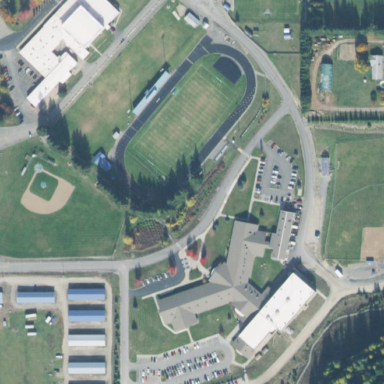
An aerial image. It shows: School.